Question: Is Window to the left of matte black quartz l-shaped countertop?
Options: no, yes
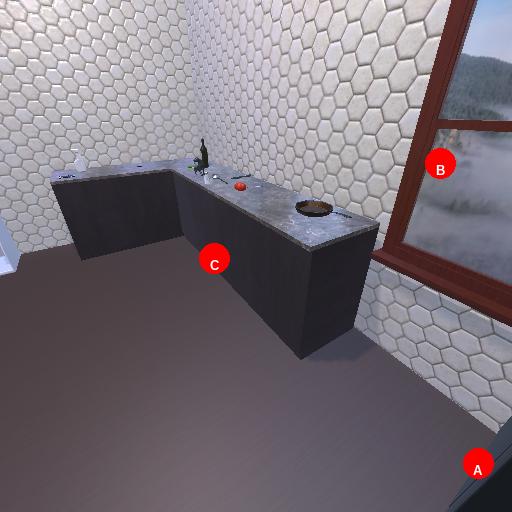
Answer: no